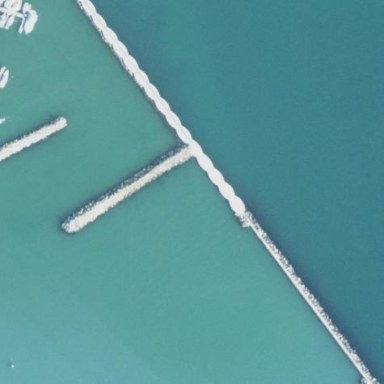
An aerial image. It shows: Breakwater structure.